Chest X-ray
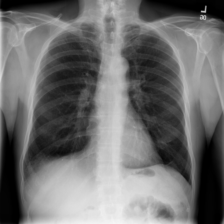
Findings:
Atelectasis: negative
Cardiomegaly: negative
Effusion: negative
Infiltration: positive
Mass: negative
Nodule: negative
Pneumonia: negative
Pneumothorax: negative
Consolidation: negative
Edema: negative
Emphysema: negative
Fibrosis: negative
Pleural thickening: negative
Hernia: negative